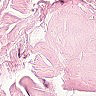
Metastatic tissue present: no